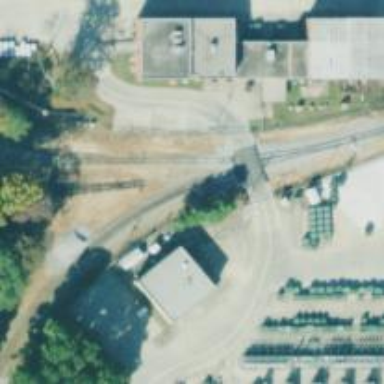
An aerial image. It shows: Level crossing along the railway.